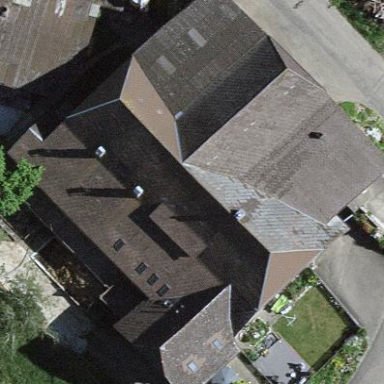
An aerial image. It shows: Farm building.